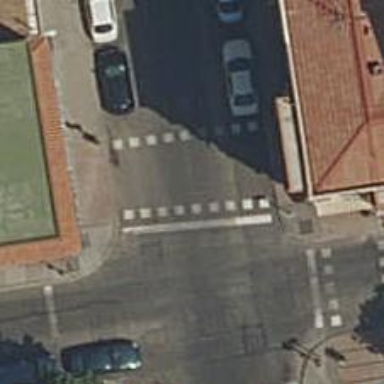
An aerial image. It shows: Zebra crossing with traffic signals. The crossing is marked by traffic lights.